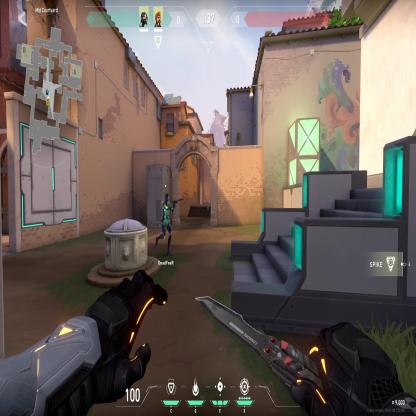
Label: teammate